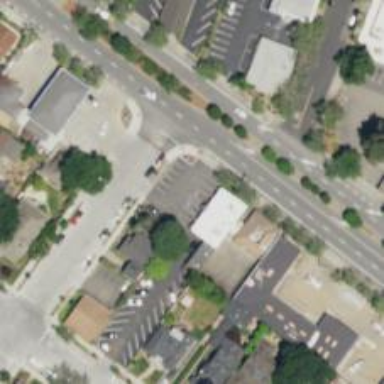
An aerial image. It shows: Asphalt parking space.